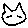
Label: cat